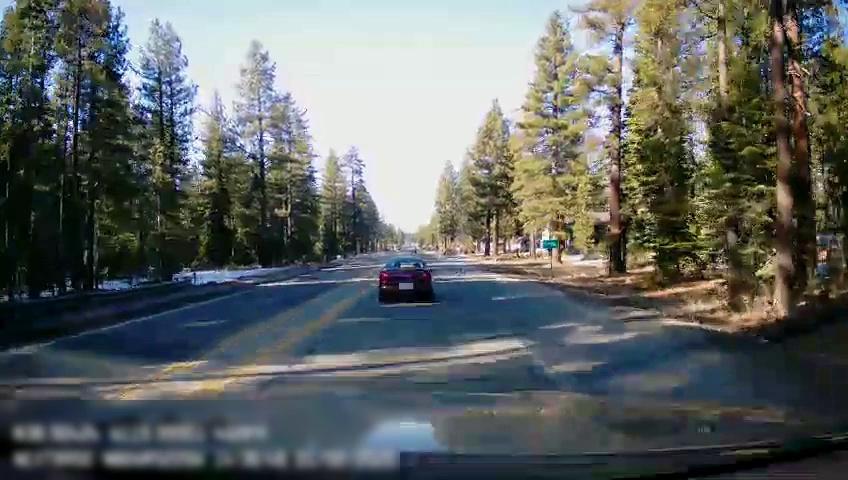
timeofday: Day
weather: Sunny
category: Drivable Space
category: Vehicles | Car
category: Lanes | Alternate Lane
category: Lanes | Opposite Lane
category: Lanes | Current Lane
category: Traffic | Signs